Question: I hope make a gauge like in this as image.

I don't find sample souce or article.
thanks
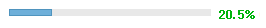
Answer: You can do that subclassing UIProgressView ( On iOS ) or NSProgressIndicator ( On Mac ).
Simply override - (void)drawRect:(CGRect)rect and do your custom drawing there.
'''
- (void)drawRect:(CGRect)rect
{
[self.backgroundColor set];
UIRectFill(rect); // draw the background
// determine the size of the "progress"
float size = (rect.size.width/100)*self.progress;
[[UIColor blueColor] set]; // blue progress
UIRectFill(CGRectMake(rect.origin.x,rect.origin.y, size, rect.size.height));
}
'''
I am not sure that this will do it, haven't tested it but it for a very basic progressIndicator